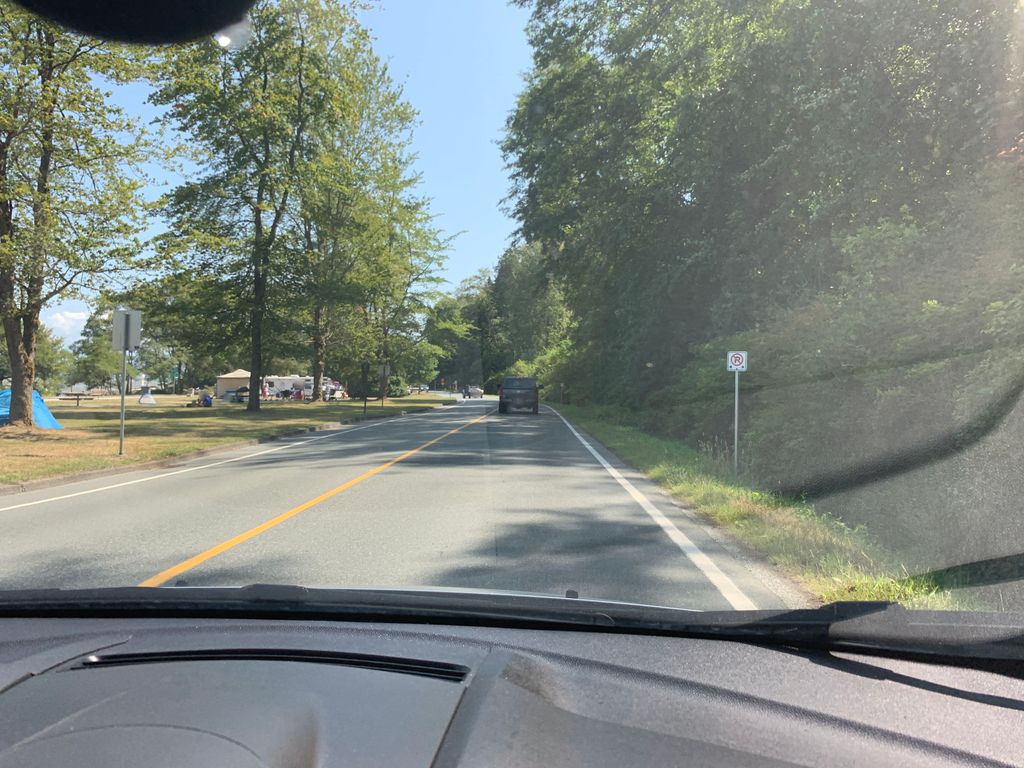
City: vancouver